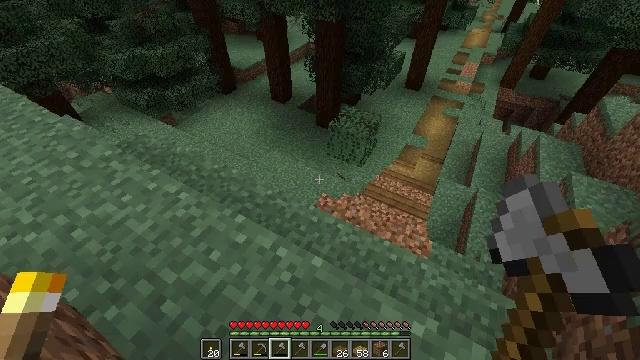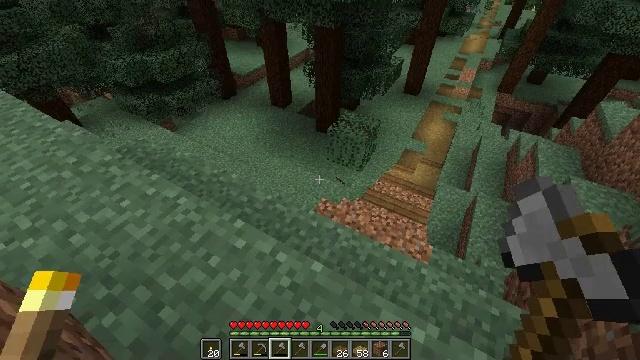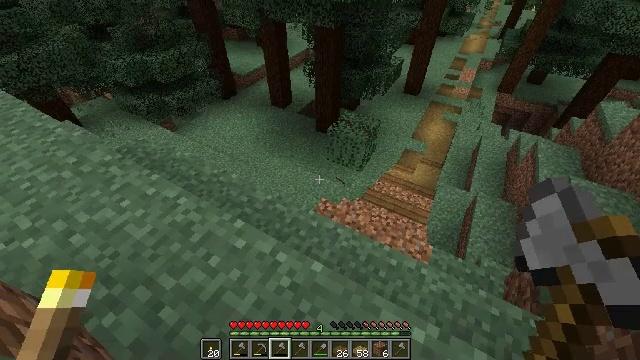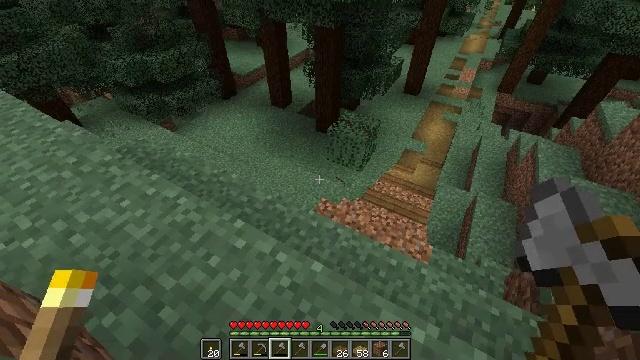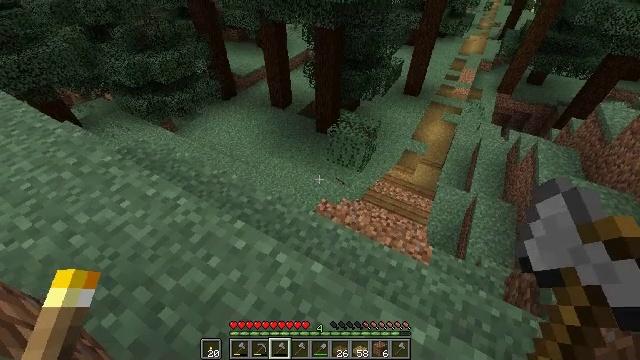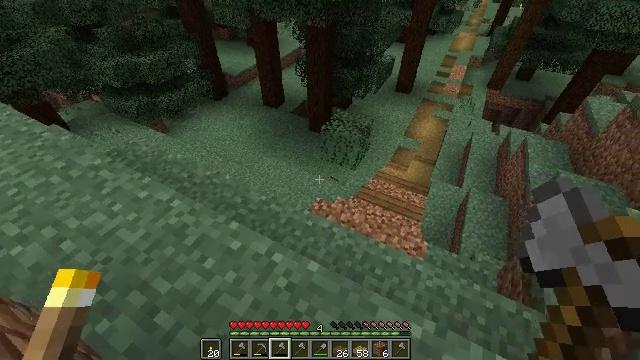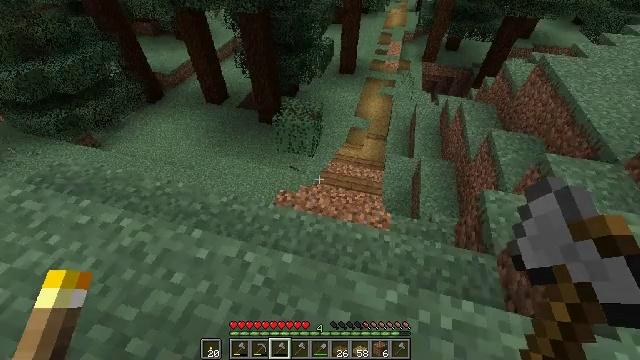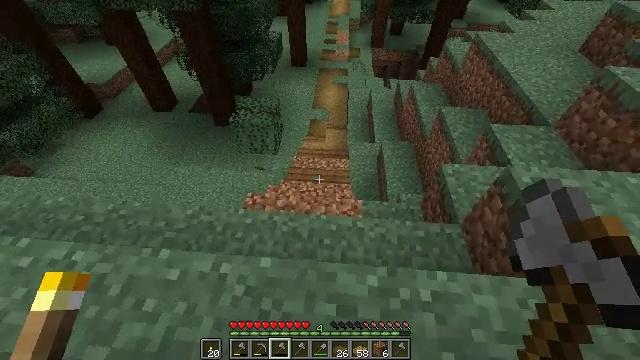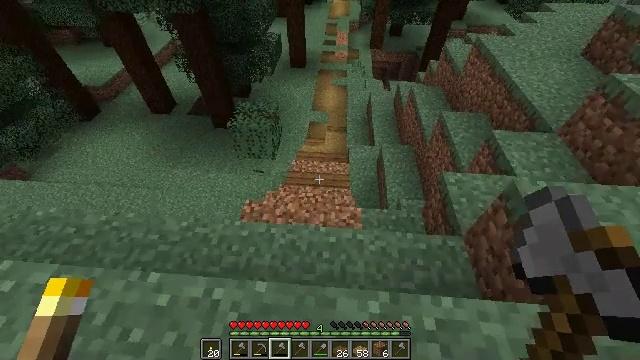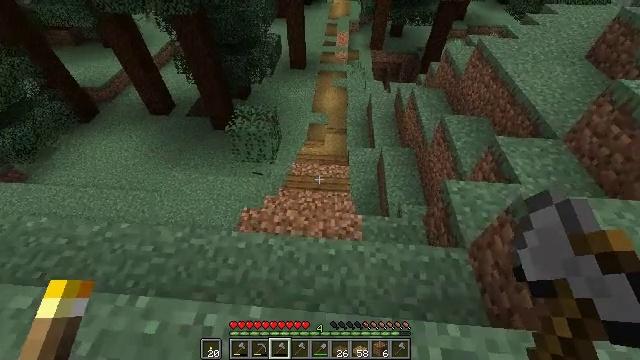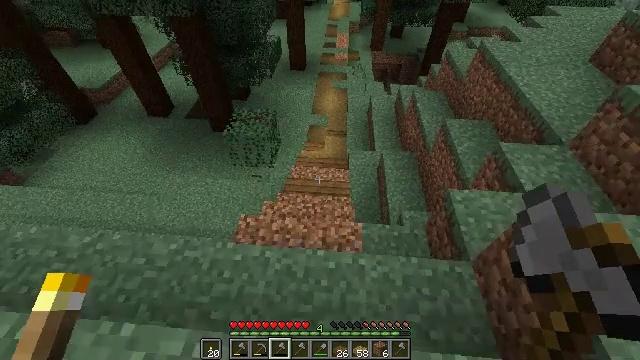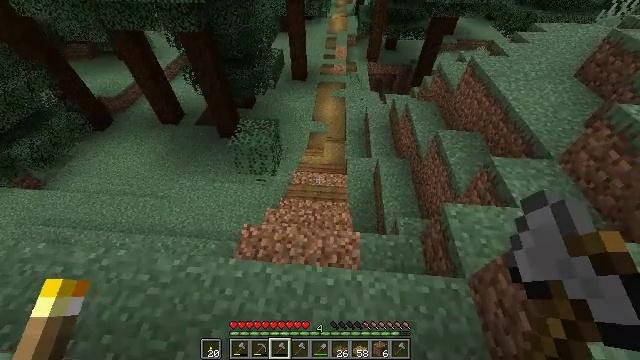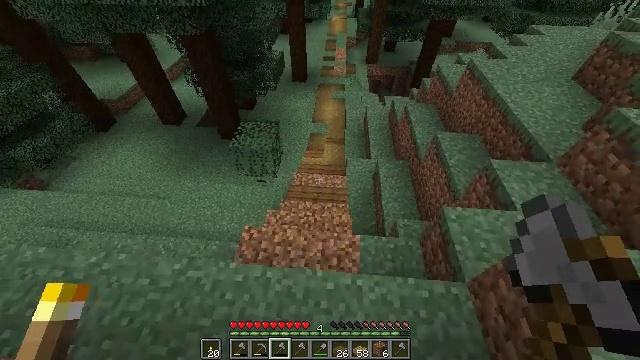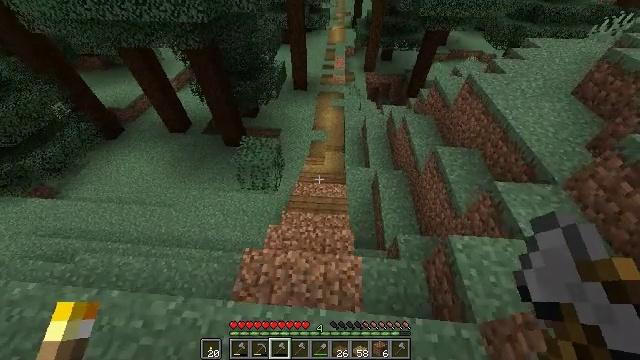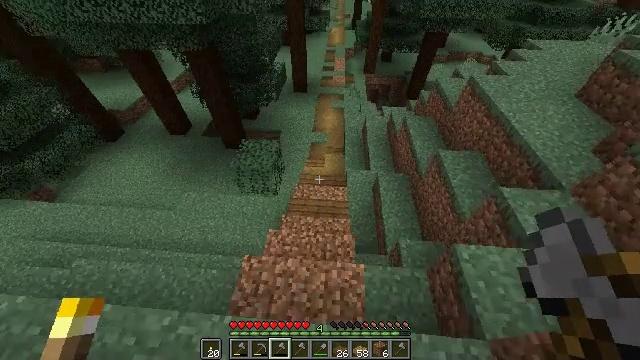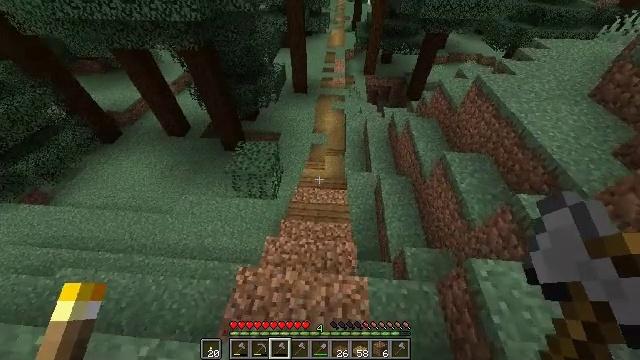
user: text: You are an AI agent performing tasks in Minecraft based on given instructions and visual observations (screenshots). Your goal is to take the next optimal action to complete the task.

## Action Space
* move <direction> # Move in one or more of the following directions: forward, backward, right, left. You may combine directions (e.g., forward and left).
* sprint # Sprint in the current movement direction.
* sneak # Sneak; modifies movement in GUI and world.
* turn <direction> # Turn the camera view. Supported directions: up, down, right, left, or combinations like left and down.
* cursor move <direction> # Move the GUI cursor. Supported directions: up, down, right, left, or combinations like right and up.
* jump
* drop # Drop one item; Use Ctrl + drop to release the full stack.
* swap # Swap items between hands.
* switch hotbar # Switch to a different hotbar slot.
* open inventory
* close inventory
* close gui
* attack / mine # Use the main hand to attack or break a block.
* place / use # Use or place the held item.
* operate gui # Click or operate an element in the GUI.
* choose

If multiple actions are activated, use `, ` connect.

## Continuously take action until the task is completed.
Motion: motion action
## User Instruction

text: Break the spruce slab from a structure.
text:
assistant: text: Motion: turn up
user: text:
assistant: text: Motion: no_op
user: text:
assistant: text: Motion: no_op
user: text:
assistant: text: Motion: no_op
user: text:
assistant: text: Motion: turn right
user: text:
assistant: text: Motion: turn right and down
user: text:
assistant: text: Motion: move forward, turn right and down
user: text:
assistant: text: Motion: move forward
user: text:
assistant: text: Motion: no_op
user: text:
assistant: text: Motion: move forward
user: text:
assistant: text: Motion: move forward
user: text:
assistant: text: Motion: move forward
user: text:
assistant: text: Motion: move forward
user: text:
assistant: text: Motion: move forward
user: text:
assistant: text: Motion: move forward
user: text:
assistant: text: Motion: move forward
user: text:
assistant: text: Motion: move forward
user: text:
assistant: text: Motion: move forward
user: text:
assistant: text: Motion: move forward
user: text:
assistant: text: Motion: move forward
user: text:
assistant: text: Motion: move forward
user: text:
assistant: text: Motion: move forward, turn down
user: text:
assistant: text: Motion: move forward, turn down
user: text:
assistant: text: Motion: move forward, turn right and down
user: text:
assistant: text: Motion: move forward, turn right and down
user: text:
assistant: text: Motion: move forward
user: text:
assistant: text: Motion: move forward
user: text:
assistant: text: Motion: move forward, turn down
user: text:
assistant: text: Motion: move forward, turn right and down
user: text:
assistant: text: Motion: move forward, turn down